Question: I'm using Qt Quick Virtual Keyboard on my project and when I click on an object I want to show the keyboard but just the numbers. How can I do that?
This is what I'm trying to do

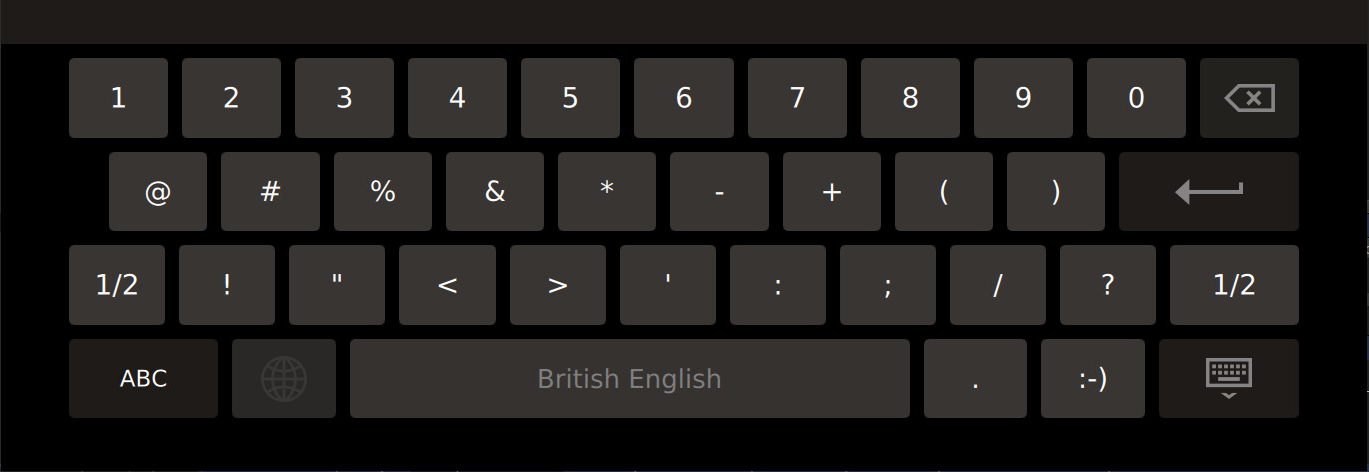
Answer: You can use <URL> which allows only number input. This includes also decimal point and minus sign.
Example usage:
'''
TextField {
id: your_id
placeholderText: qsTr("saxeli")
inputMethodHints: Qt.ImhFormattedNumbersOnly
}
'''